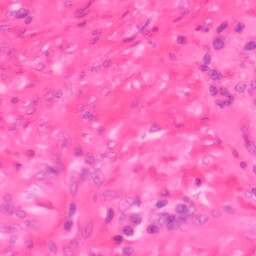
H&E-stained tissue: Colon